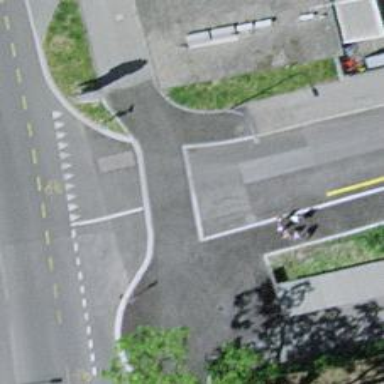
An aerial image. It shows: Unmarked crossing with traffic calming table.